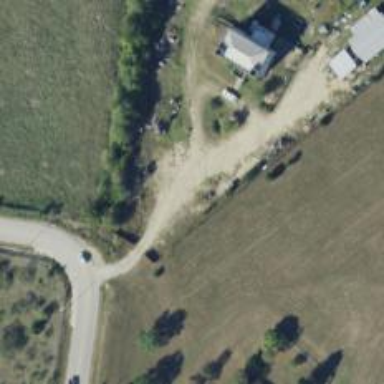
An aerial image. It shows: Driveway leading to service road.